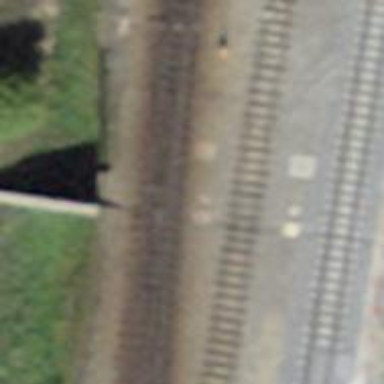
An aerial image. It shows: Railway switch.